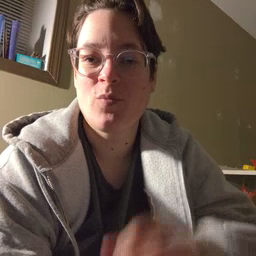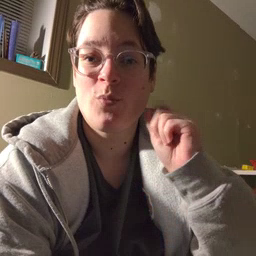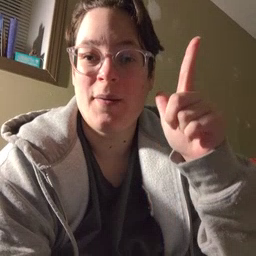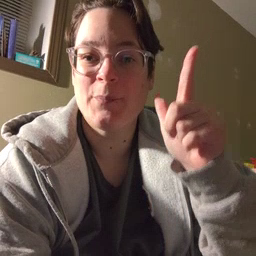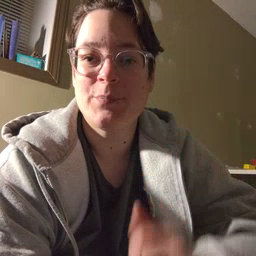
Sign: awake